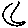
Label: moon